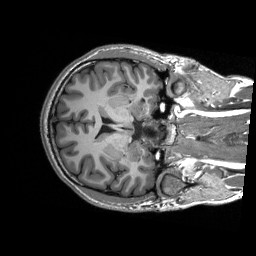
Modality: T1w
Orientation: axial